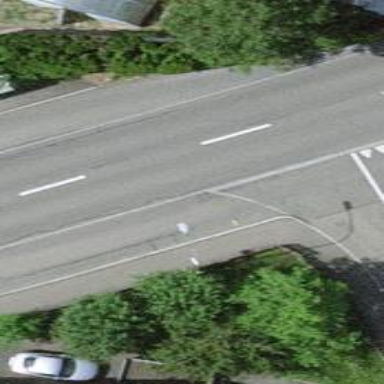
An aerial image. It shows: Secondary road with asphalt surface and sidewalks on both sides.